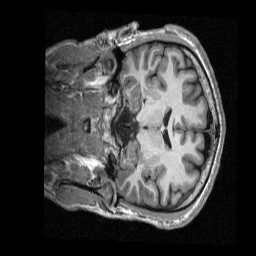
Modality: T1w
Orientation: coronal
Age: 27
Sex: male
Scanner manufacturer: siemens
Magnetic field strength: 3 T
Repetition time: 2.3 s
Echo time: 0.00298 s